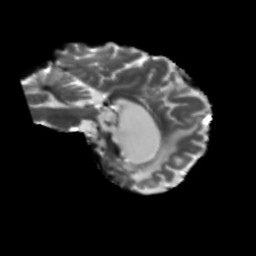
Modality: T2w
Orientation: sagittal
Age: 48
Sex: male
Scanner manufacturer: siemens
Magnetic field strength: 3 T
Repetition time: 5.25 s
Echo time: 0.08 s